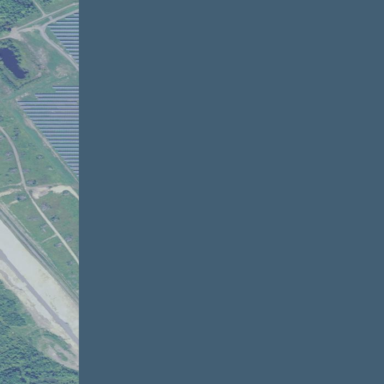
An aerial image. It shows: Industrial area with solar power plant using photovoltaic technology.